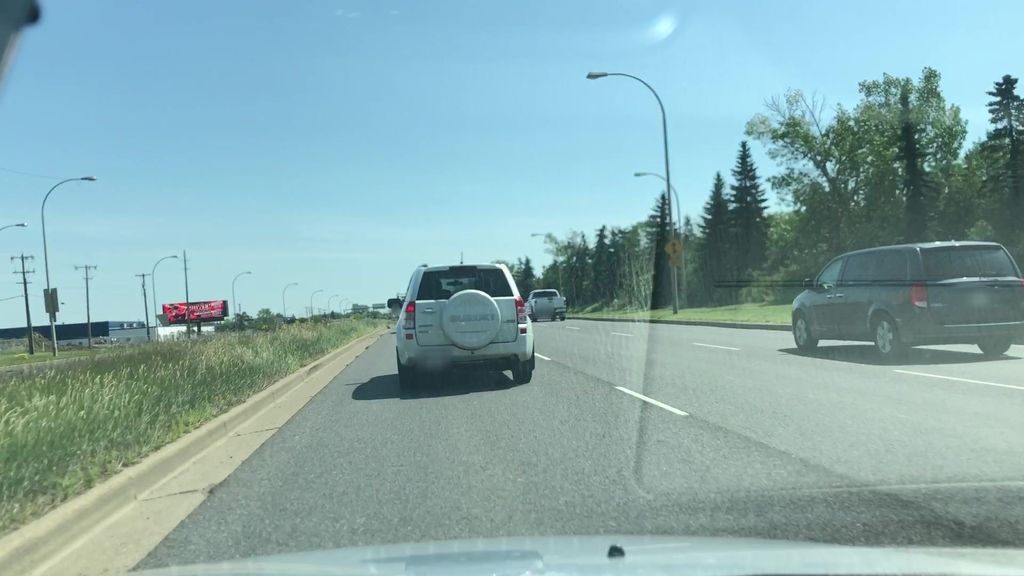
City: edmonton